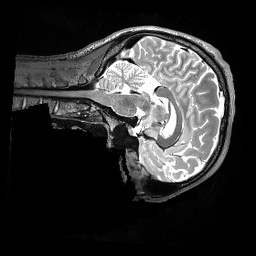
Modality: T2w
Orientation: sagittal
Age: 30
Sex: male
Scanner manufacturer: siemens
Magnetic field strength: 3 T
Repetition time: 3.2 s
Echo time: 0.562 s